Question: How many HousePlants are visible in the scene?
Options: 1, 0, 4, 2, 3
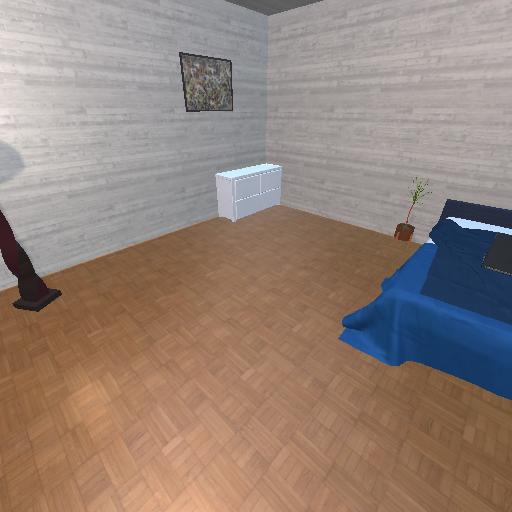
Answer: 1